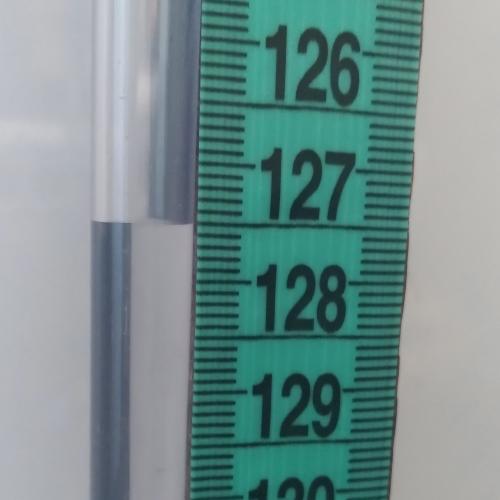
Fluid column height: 127.5 cm